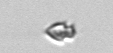
Label: Heterocapsa_rotundata